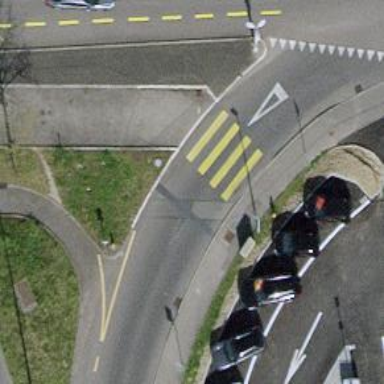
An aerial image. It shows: Crossing with traffic signals.